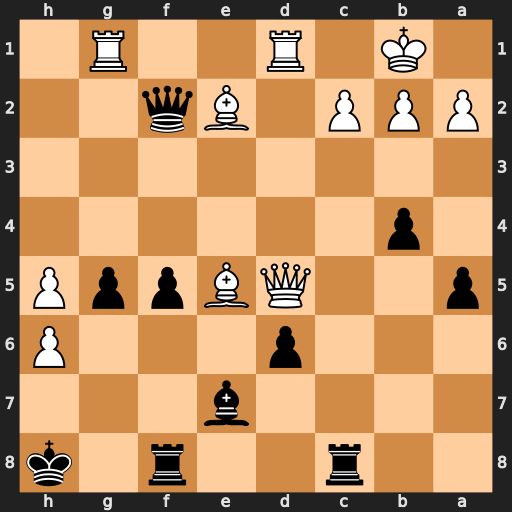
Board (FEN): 2r2r1k/4b3/3p3P/p2QBppP/1p6/8/PPP1Bq2/1K1R2R1
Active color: b
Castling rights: -
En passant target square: -
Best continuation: dxe5 Qxe5+ Bf6